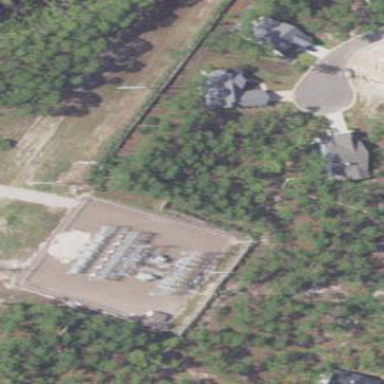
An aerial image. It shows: Distribution level power substation enclosed by fence.